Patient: sex M, age 45
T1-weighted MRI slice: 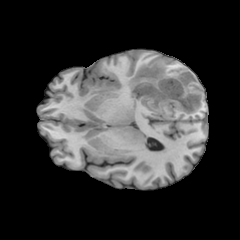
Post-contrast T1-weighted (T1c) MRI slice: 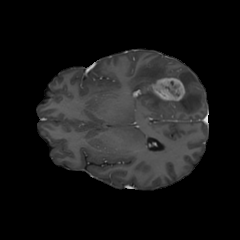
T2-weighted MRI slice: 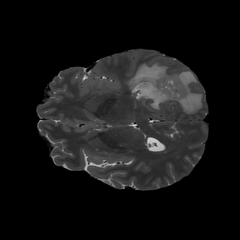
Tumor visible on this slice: yes
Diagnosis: Glioblastoma, IDH-wildtype
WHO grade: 4